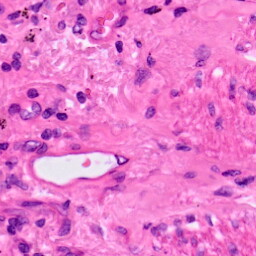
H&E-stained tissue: Lung